Field crop: maize
Growth stage: 2
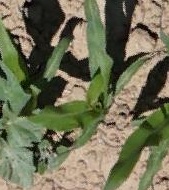
Species: maize